Field crop: maize
Growth stage: 2
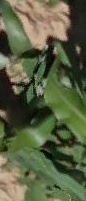
Species: maize